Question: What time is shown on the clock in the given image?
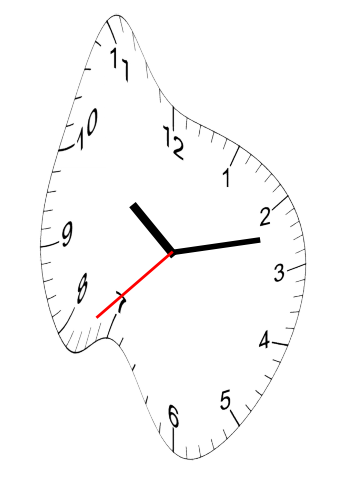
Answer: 10:12:38